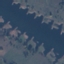
Land use / land cover class: River